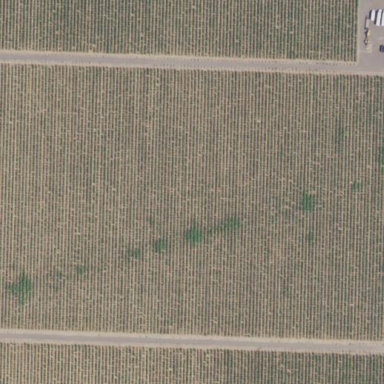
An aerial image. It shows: Vineyard growing grapes.